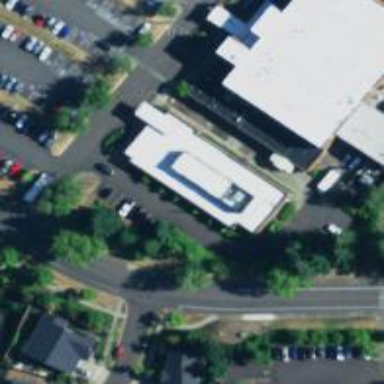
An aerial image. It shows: Healthcare clinic is depicted in the image.